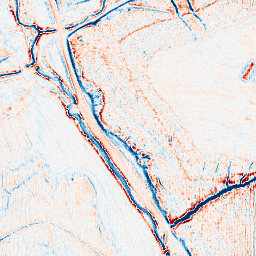
Category: edge_preserving
Decomposition family: anisotropic_diffusion
Decomposition parameters: iterations: 20
kappa: 30
gamma: 0.1
Upsampling method: fft_zeropad
Upsampling parameters: scale: 8
Upsampling scale: 8